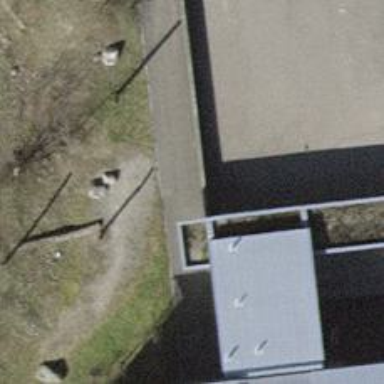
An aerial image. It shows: Wall barrier.